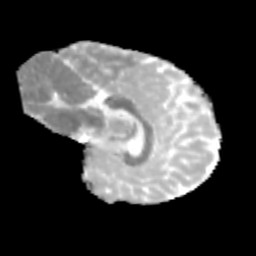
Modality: MD
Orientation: sagittal
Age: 9
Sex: male
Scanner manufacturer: siemens
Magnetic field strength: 3 T
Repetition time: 3.8 s
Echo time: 0.07 s